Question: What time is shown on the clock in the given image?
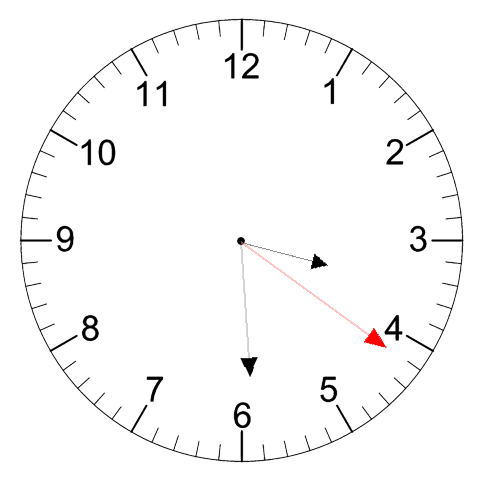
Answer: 03:29:21